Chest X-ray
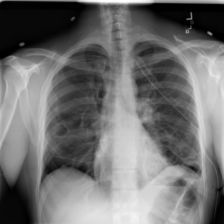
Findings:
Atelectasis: positive
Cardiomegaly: negative
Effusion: negative
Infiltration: positive
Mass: negative
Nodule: positive
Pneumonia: negative
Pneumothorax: positive
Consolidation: negative
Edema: negative
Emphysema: negative
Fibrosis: negative
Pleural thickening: negative
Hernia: negative